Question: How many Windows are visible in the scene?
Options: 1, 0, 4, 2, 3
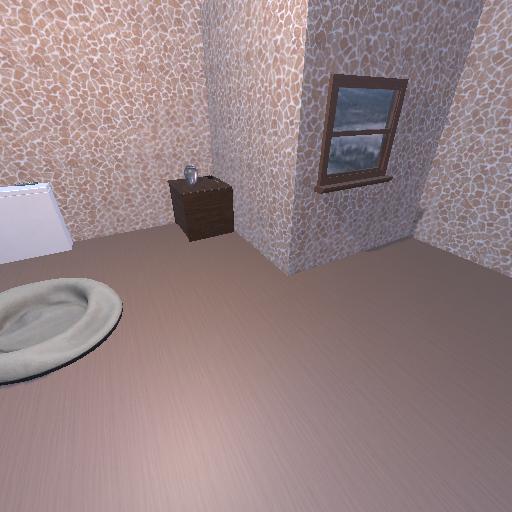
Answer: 1